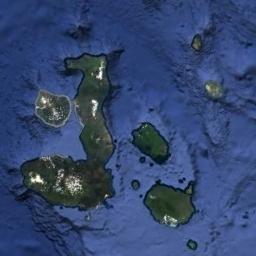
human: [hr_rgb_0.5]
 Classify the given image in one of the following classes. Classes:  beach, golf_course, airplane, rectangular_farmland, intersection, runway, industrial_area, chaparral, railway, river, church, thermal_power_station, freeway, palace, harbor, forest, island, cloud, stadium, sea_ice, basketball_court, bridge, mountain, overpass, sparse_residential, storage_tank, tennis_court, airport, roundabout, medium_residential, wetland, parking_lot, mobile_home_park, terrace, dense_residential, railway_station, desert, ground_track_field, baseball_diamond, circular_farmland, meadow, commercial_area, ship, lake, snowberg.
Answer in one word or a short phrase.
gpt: island